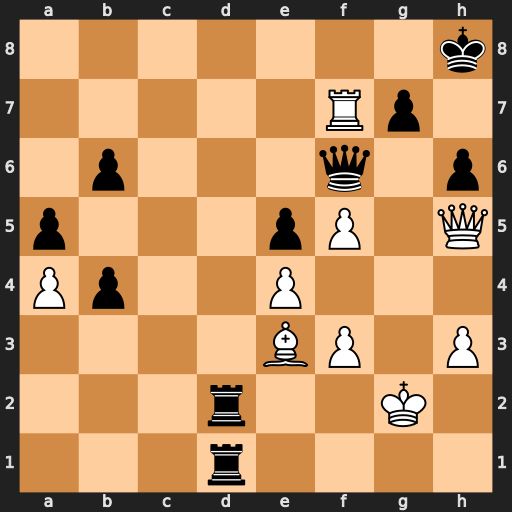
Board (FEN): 7k/5Rp1/1p3q1p/p3pP1Q/Pp2P3/4BP1P/3r2K1/3r4
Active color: w
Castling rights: -
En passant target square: -
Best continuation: Kg3 Rd6 Rxf6